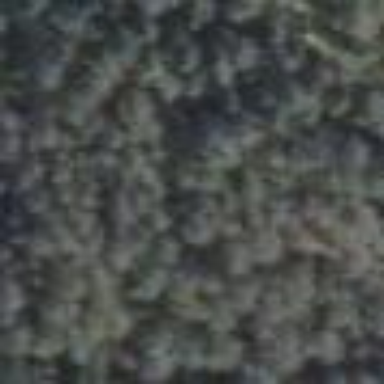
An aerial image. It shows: Needle-leaved woodland.